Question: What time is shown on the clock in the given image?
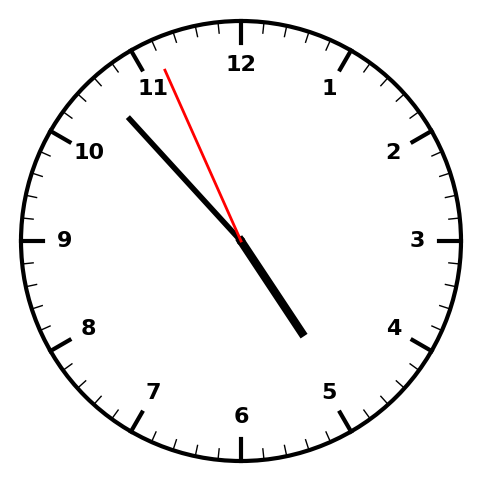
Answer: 04:52:56